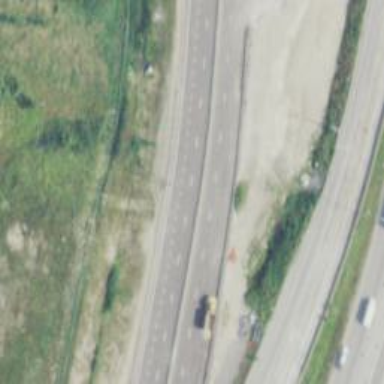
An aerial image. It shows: View of motorway.